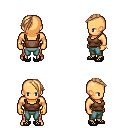
a pixel art fantasy rpg character, male body template, human, tanned skin, brown pirate shirt, teal pants, light blonde long mohawk hairstyle, bracelets, ghillies, four views (front, back, left, right), 2x2 character sprite sheet, small pixel art, hard edges, no anti-aliasing